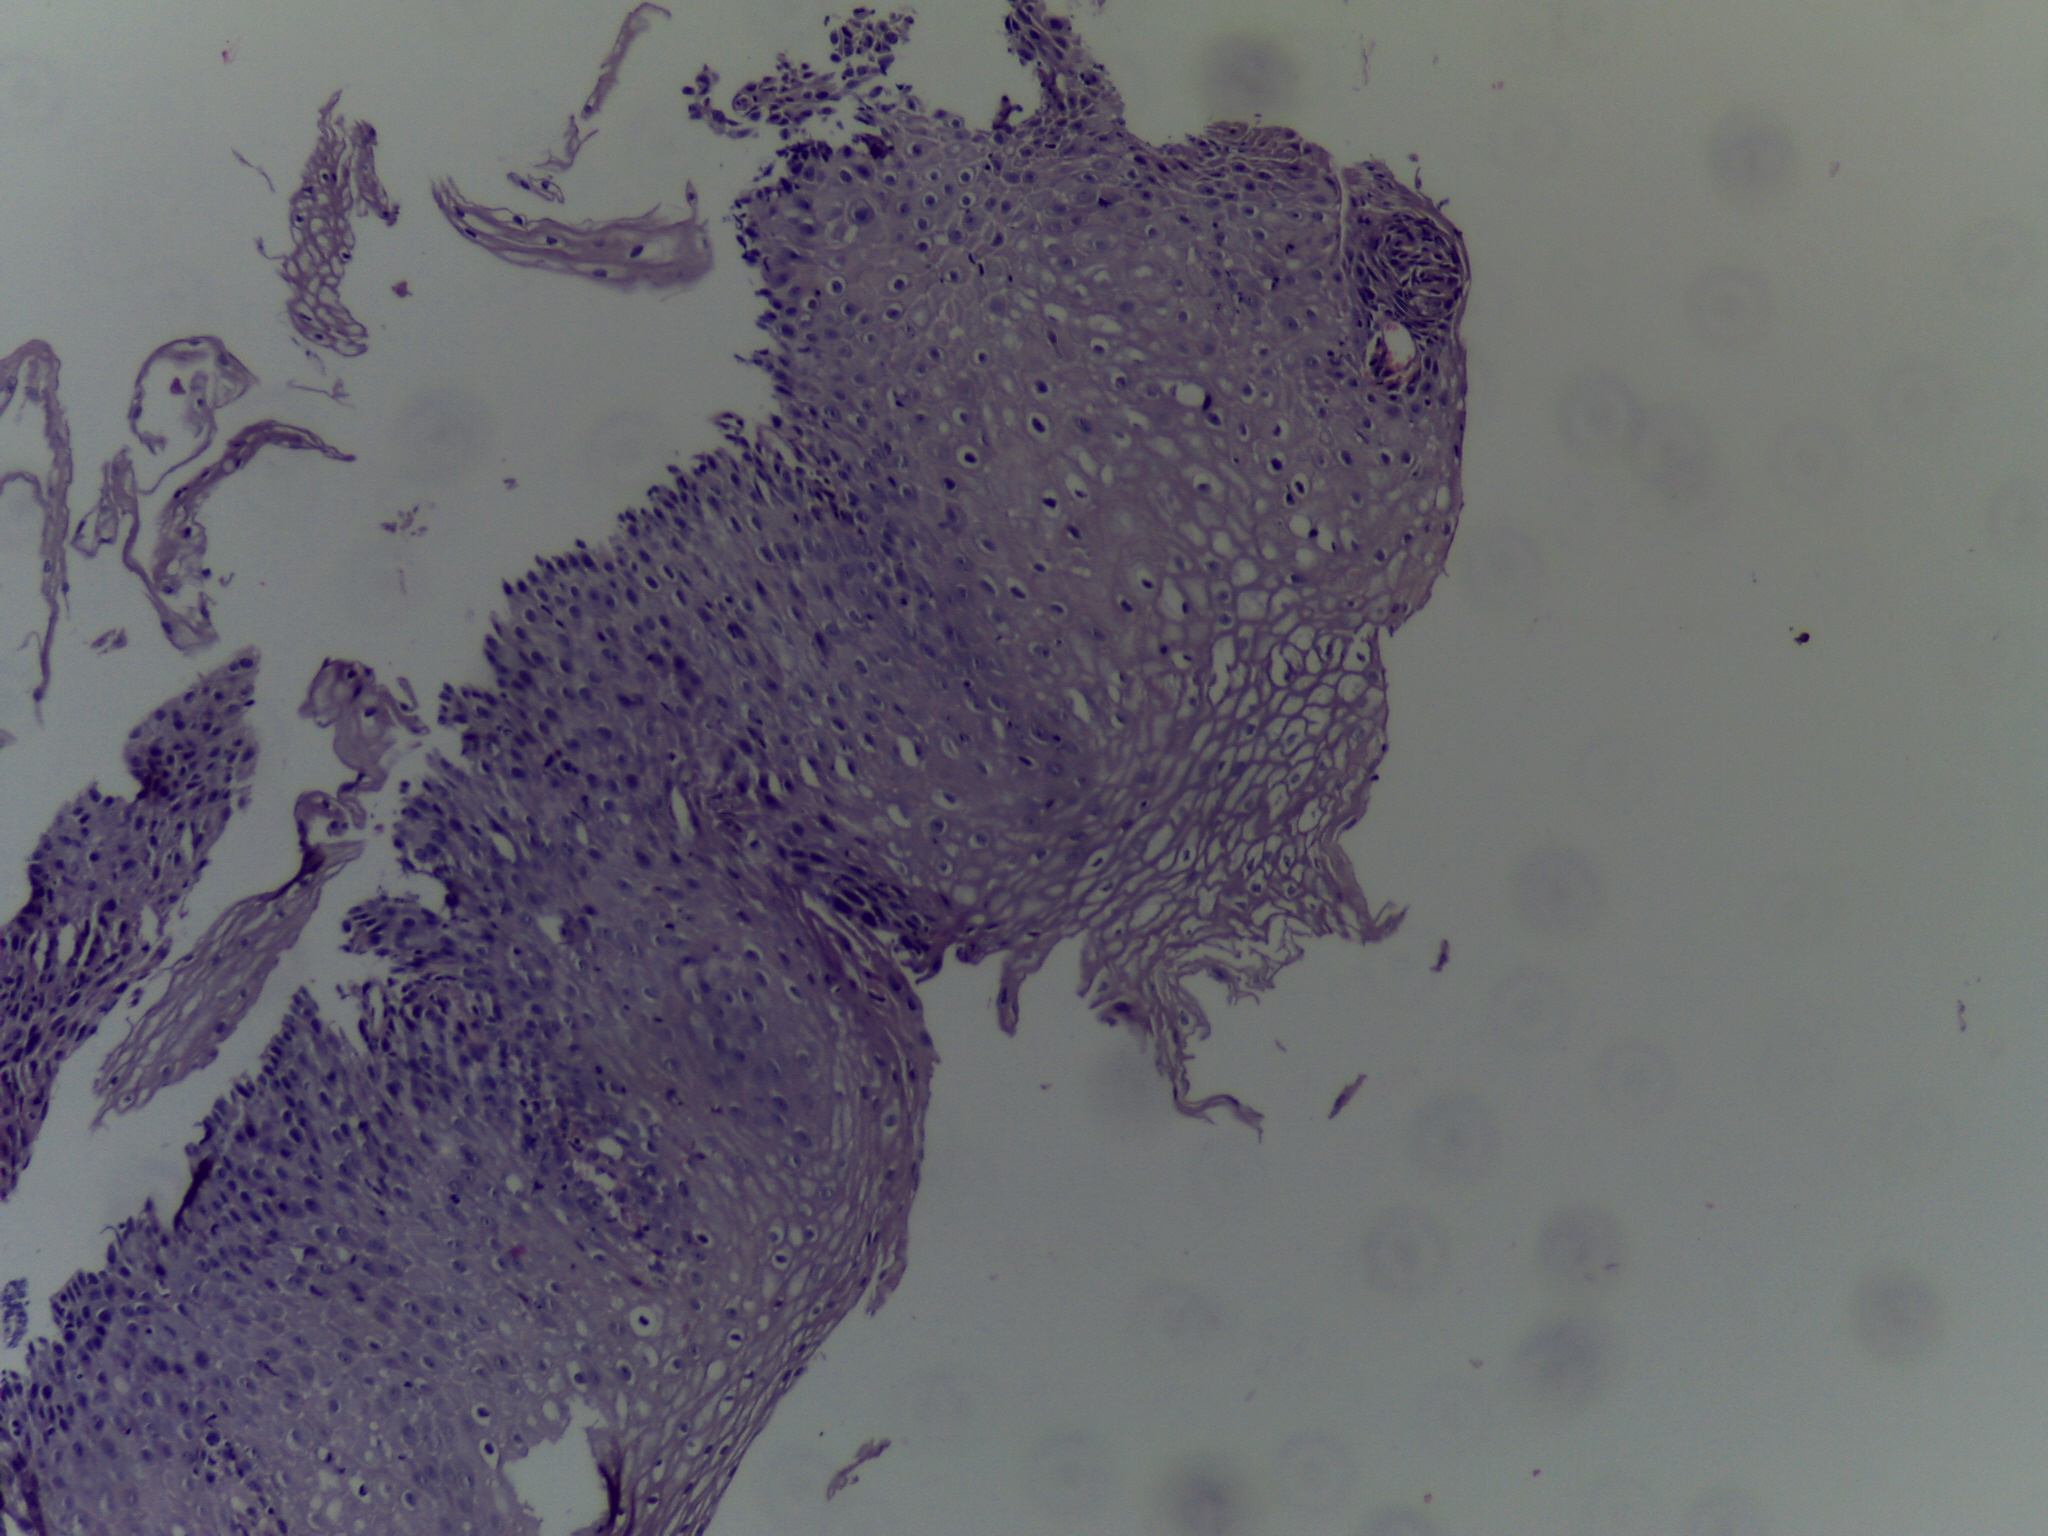
Diagnosis: OSCC